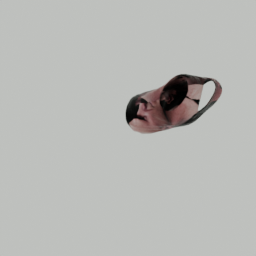
Label: people